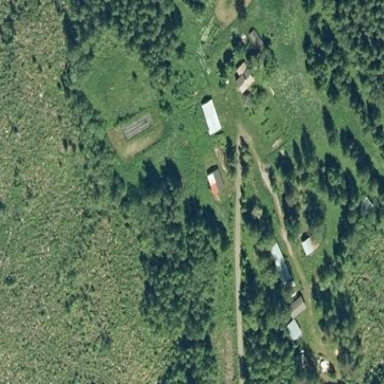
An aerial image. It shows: Farmyard area.